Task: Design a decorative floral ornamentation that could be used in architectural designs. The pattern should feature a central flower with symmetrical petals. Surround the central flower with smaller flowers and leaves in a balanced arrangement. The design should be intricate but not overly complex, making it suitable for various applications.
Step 1209:
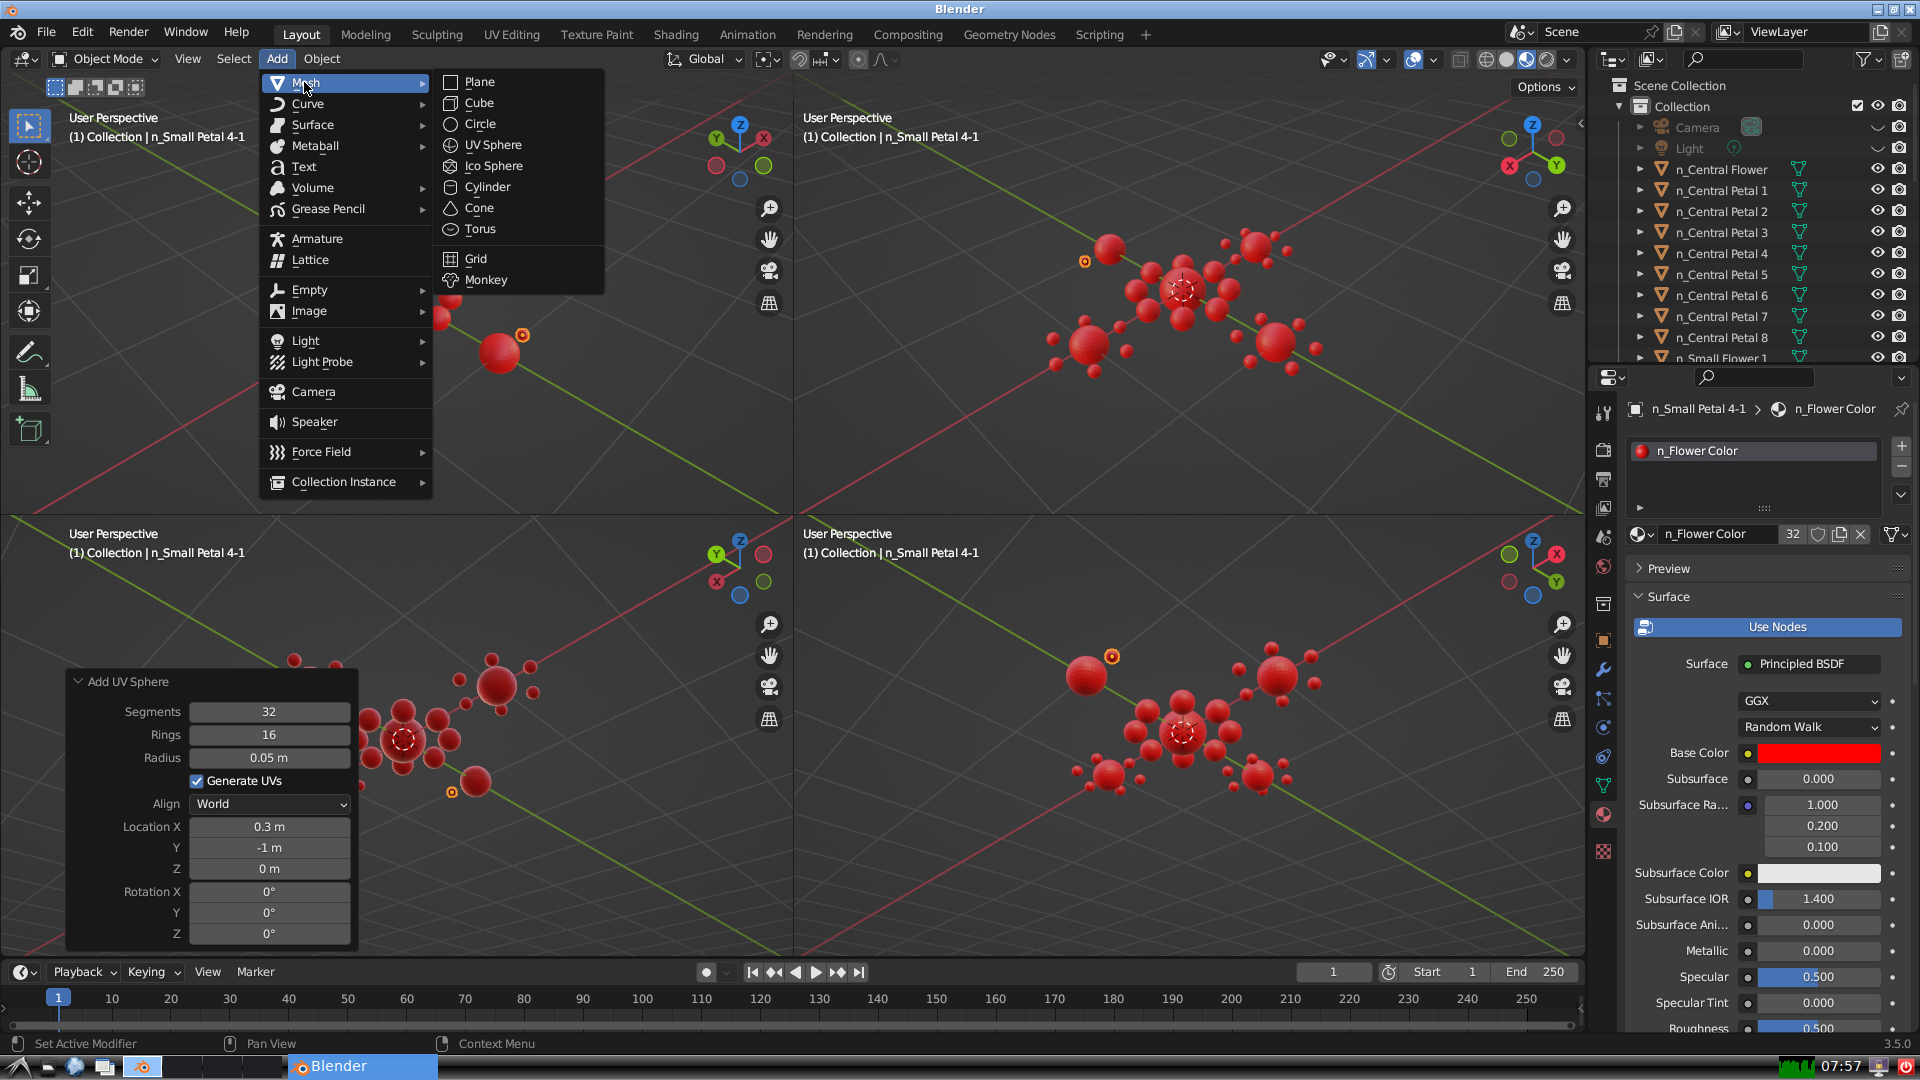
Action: {"mouse_move": [499, 144]}